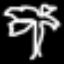
Label: palm tree